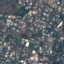
Label: Residential